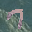
Label: 7